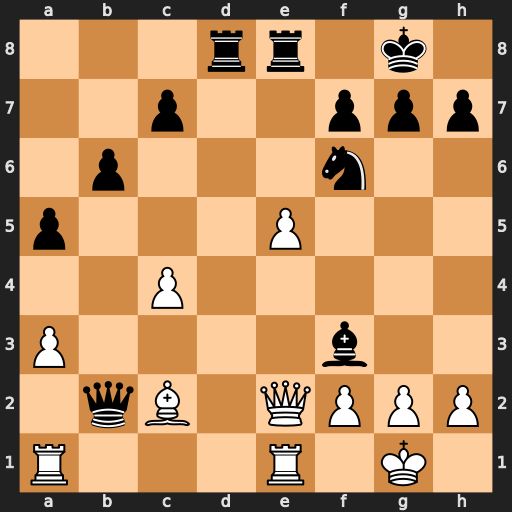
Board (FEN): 3rr1k1/2p2ppp/1p3n2/p3P3/2P5/P4b2/1qB1QPPP/R3R1K1
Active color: w
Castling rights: -
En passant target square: -
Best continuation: Bxh7+ Nxh7 Qxb2